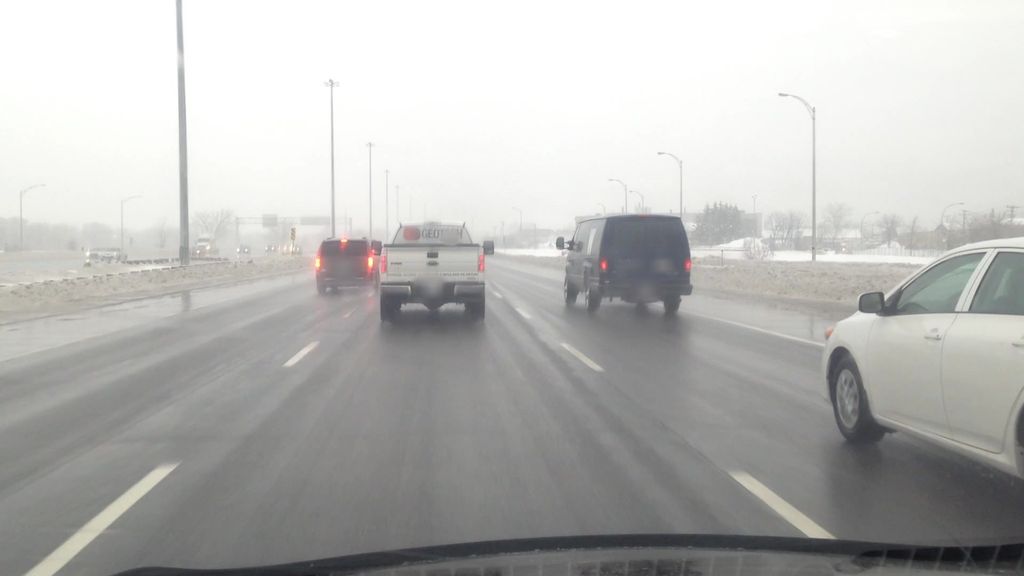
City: montreal